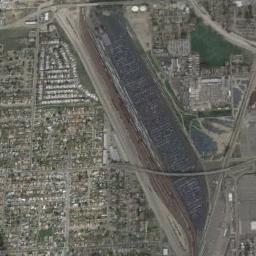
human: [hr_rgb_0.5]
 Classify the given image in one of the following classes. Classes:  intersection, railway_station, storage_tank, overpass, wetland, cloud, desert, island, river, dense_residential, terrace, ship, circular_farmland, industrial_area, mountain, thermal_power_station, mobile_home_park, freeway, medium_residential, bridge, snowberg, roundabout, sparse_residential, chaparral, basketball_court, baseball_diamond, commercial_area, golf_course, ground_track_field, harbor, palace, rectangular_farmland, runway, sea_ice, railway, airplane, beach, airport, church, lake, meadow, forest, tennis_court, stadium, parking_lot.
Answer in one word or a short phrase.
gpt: railway_station